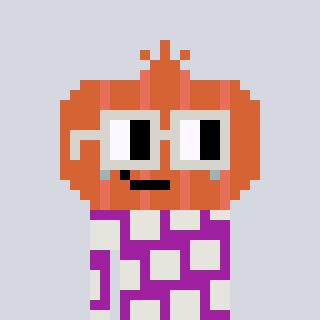
a pixel art character with square light gray glasses, a onion-shaped head and a magenta-colored body on a cool background